Question:
I need to get data from Firestore Firebase, I need to get the value of field "Company" from "employer" collection -> "TH17..." document. I try some things but it didnt work.
How I can do this?
I try this:
'''
docref = db.collection("employer").document("TH17...");
docref.get().addOnCompleteListener(new OnCompleteListener<DocumentSnapshot>() {
@Override
public void onComplete(@NonNull Task<DocumentSnapshot> task) {
if (task.isSuccessful()) {
DocumentSnapshot document = task.getResult();
if (document.exists()) {
String p= document.getData().toString();
Log.d("TAG", "DocumentSnapshot data: " + document.getData());
}
}
}
});
'''
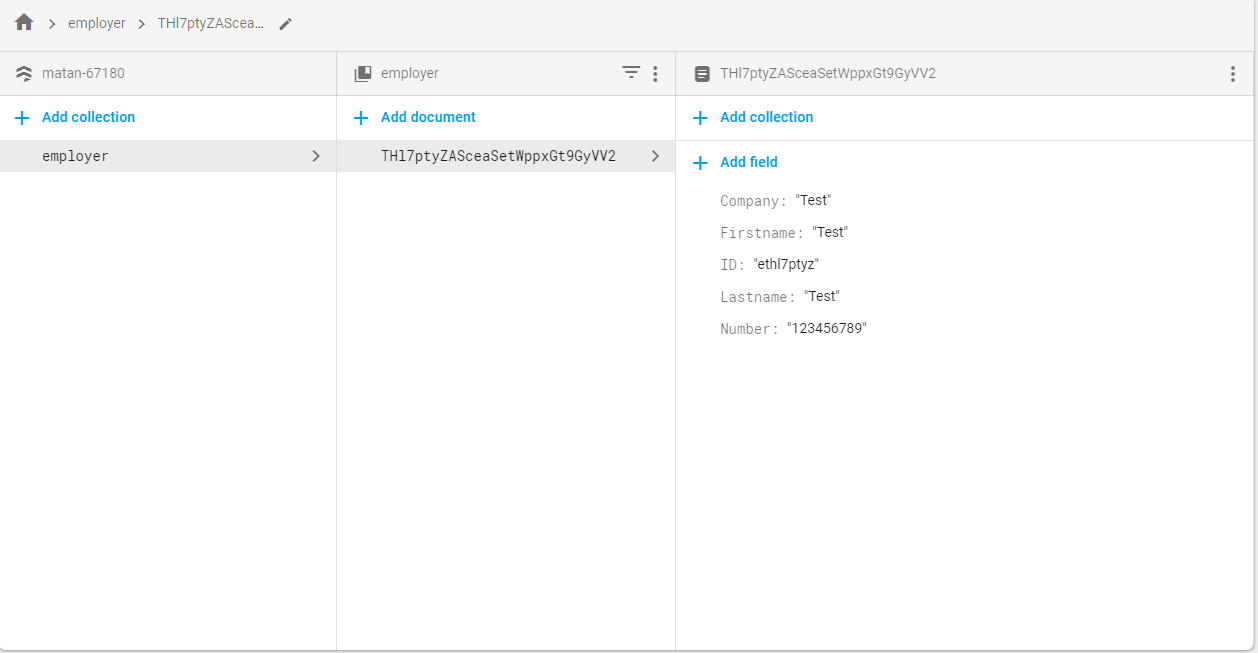
Answer: > I need to get the value of field "company" from "employer" collection -> "TH17..." document.
To solve this, please change the following lines of code:
'''
String p= document.getData().toString();
Log.d("TAG", "DocumentSnapshot data: " + document.getData());
'''
to
'''
String company = document.getString("Company");
Log.d("TAG", "Company: " + company);
'''
The result in your logcat will be:
'''
Company: Test
'''